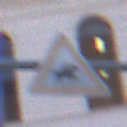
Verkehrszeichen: ReiterLinks
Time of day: SunriseSunset
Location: Outdoor (Urban)
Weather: PartlyCloudy
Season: NotSpecified
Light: Natural